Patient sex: F
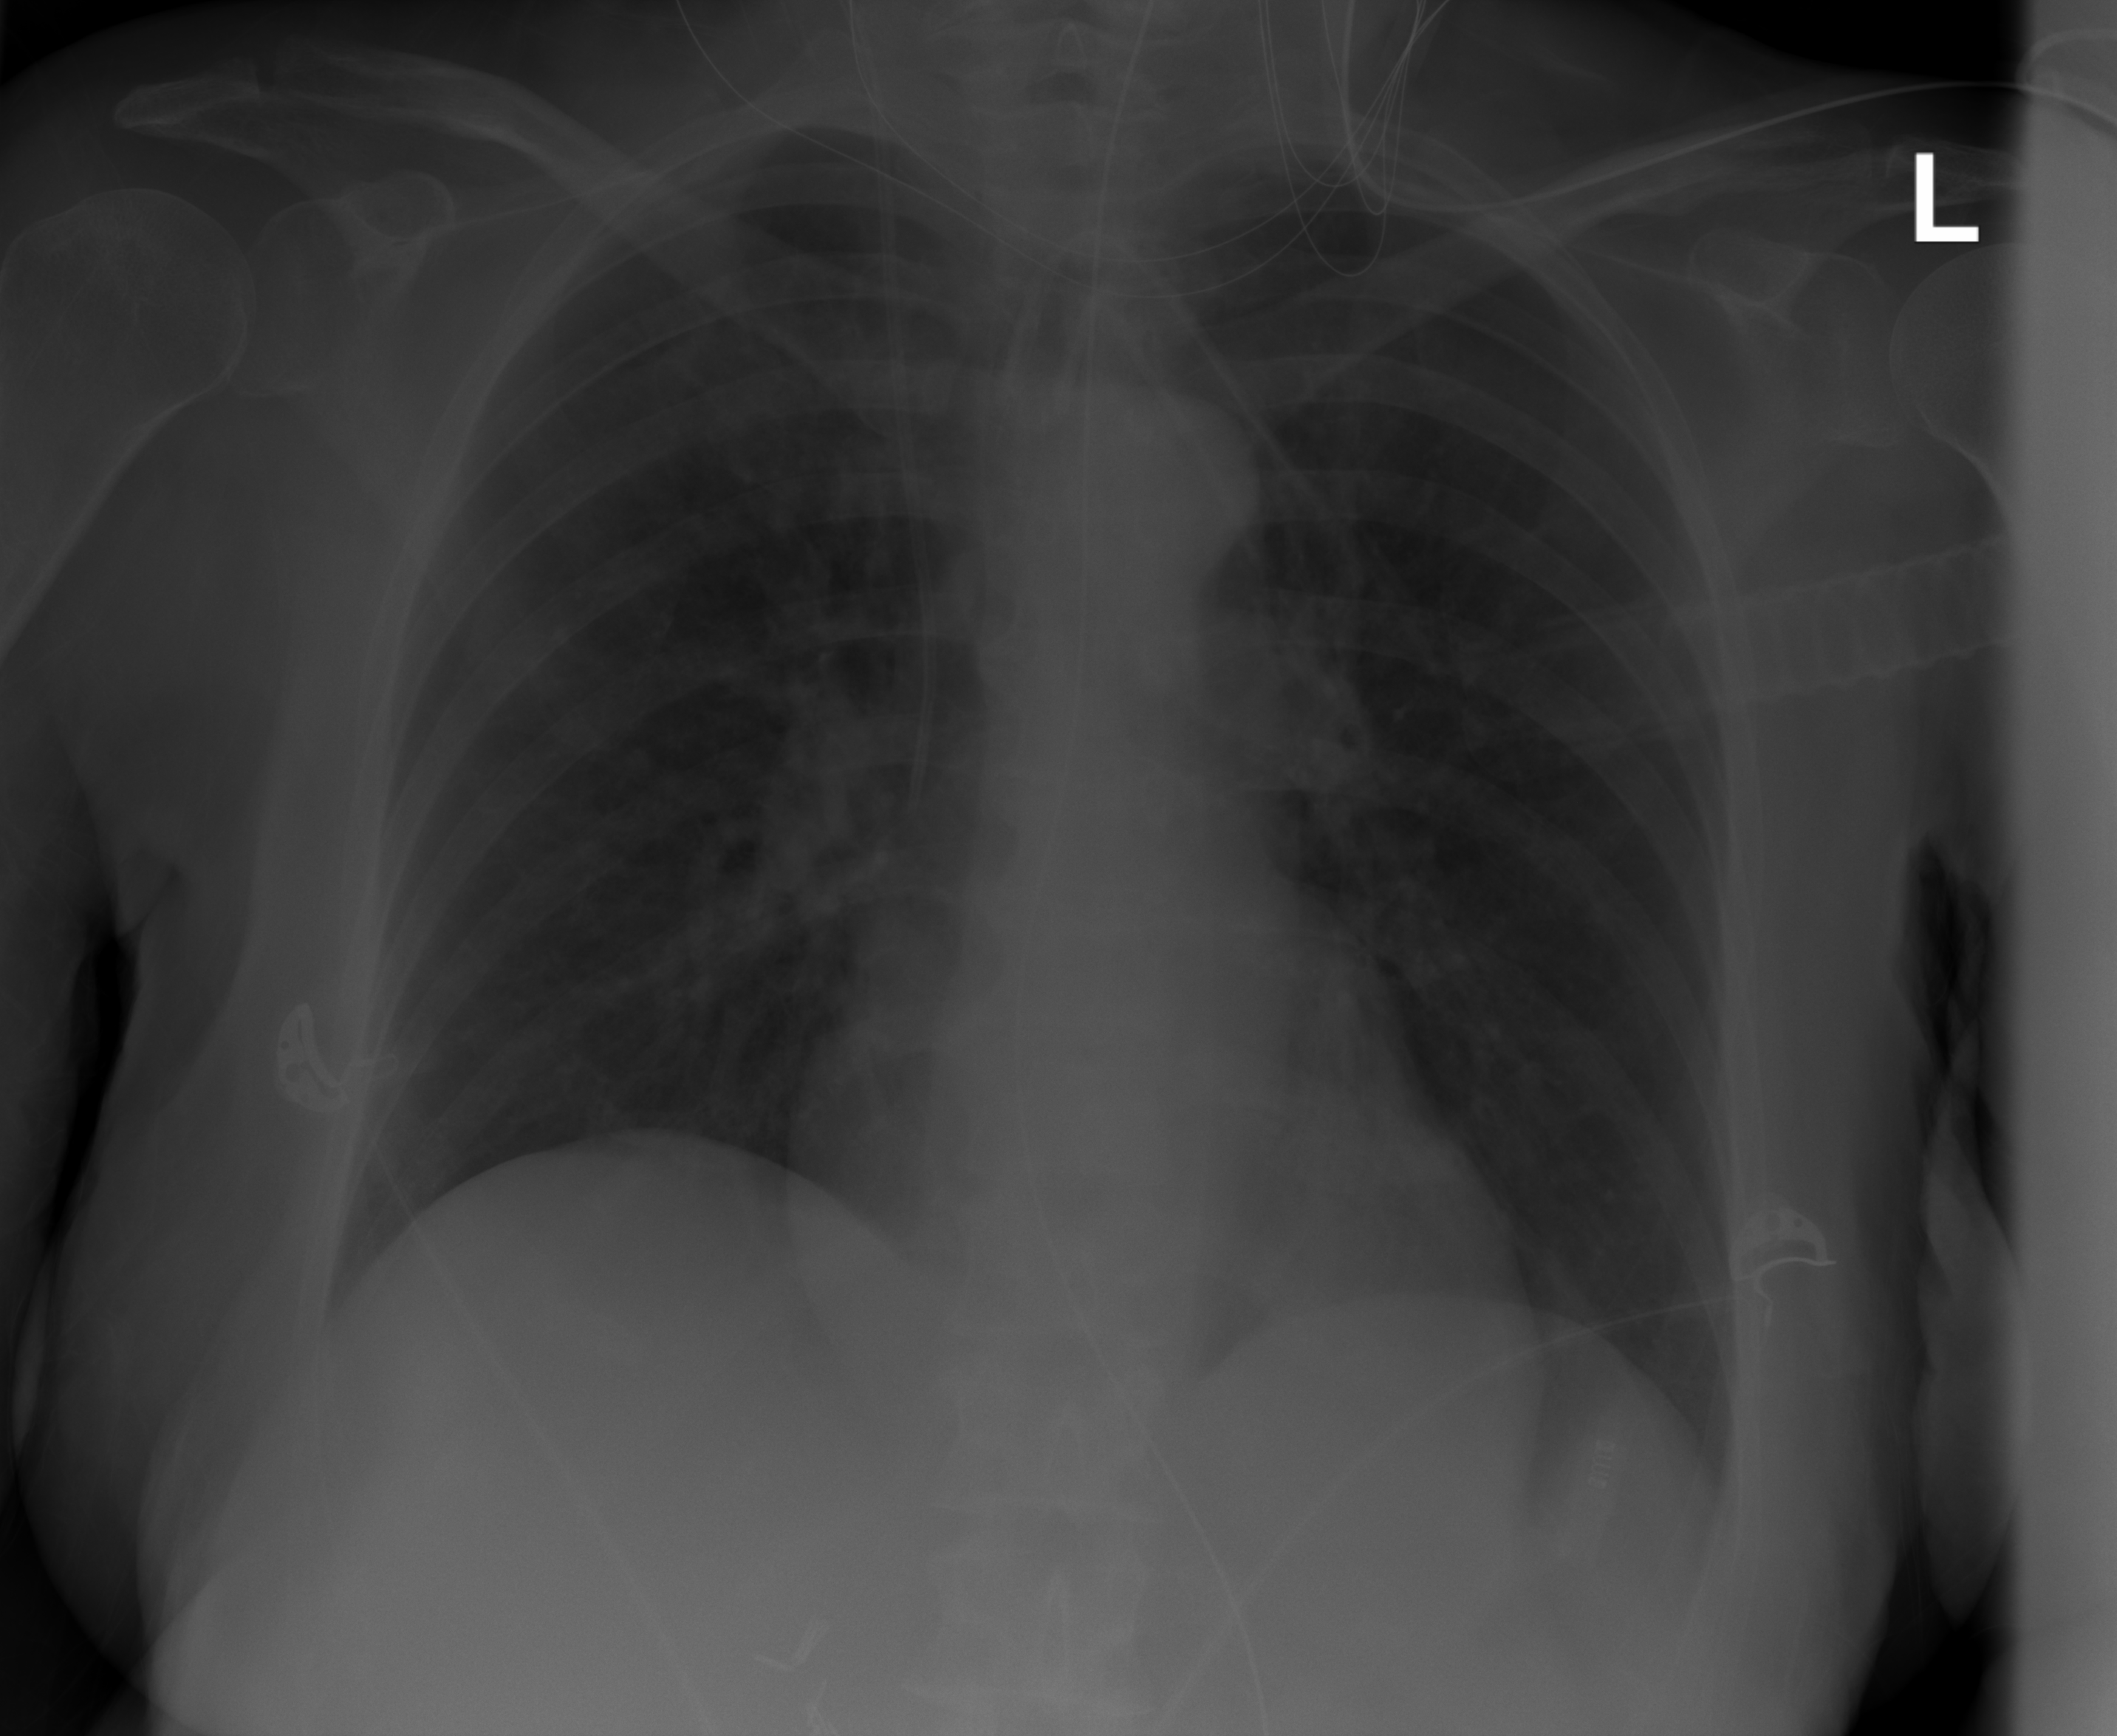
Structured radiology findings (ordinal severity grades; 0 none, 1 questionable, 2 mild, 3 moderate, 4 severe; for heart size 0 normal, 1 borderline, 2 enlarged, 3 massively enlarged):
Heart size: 1
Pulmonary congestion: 0
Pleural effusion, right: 0
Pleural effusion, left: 0
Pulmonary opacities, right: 0
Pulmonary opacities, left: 0
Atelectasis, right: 2
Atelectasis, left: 2